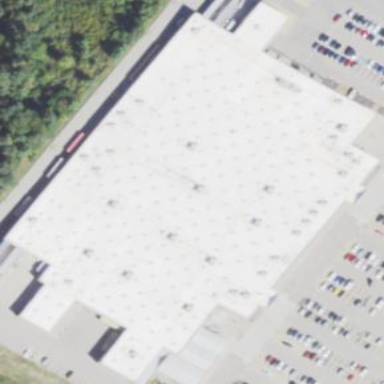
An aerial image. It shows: Supermarket building.